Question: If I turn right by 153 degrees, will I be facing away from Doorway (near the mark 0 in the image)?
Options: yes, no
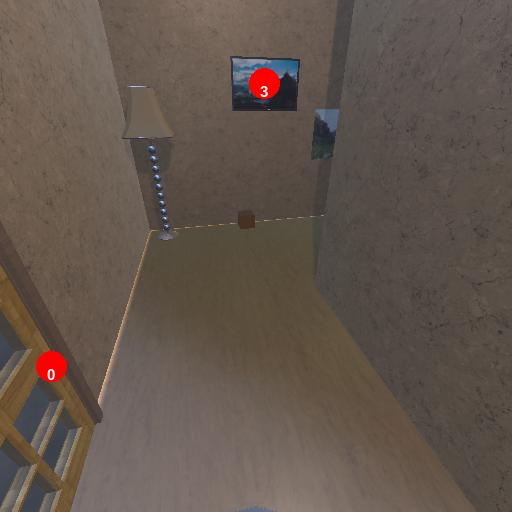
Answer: yes